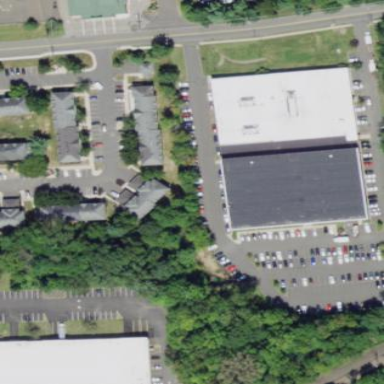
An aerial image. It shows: Industrial building.